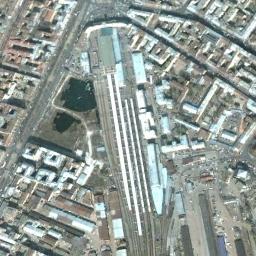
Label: railway_station